Interaction volume radius: 10 \u00c5
Interaction volume height: 25 \u00c5
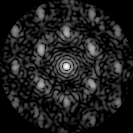
Disorder parameter: 0.5004